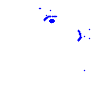
Particle: pion